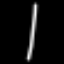
Label: line